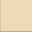
Piece: xx